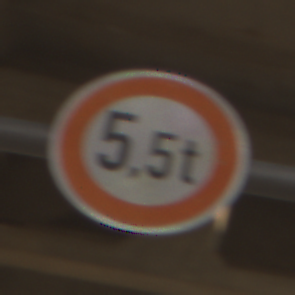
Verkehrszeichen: TatsaechlicheMasse
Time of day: SunriseSunset
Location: Roofed (Suburban)
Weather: Clear
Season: NotSpecified
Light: Natural